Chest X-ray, PA view. Patient: 72 years old, sex F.
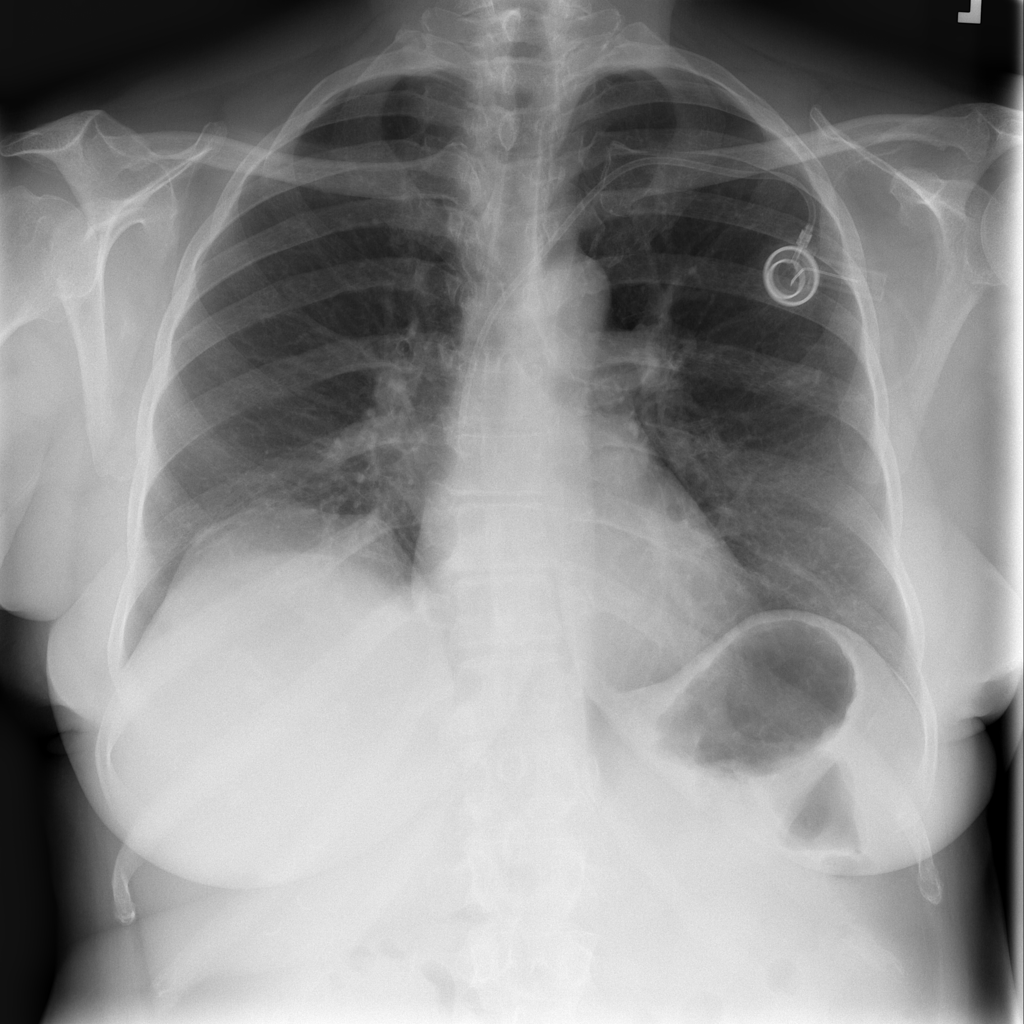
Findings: No Finding